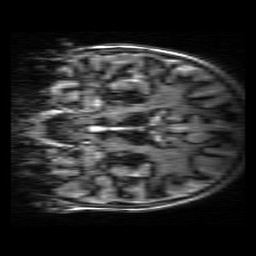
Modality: MP2RAGE
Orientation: coronal
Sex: male
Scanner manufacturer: siemens
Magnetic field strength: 3 T
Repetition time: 5 s
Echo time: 0.00368 s